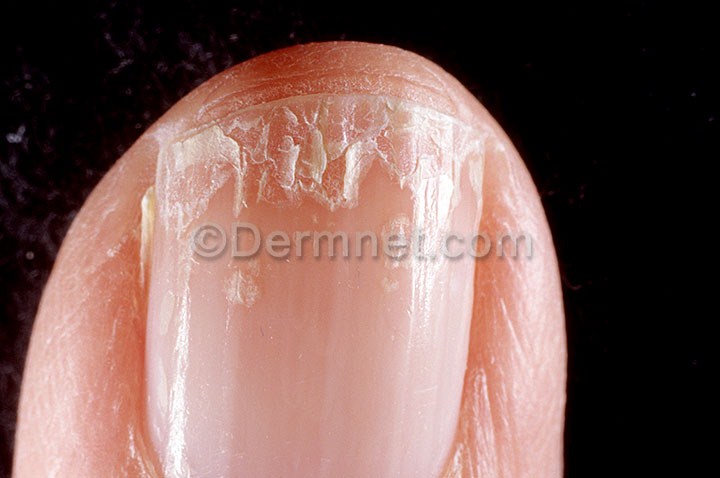
Disease: Nail Fungus and other Nail Disease